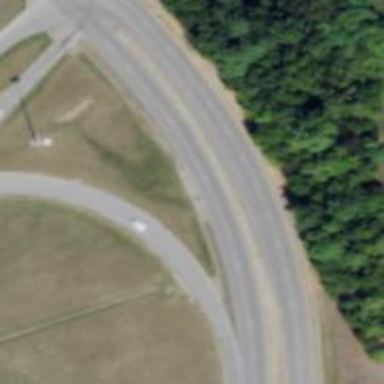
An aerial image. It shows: Trunk link highway.